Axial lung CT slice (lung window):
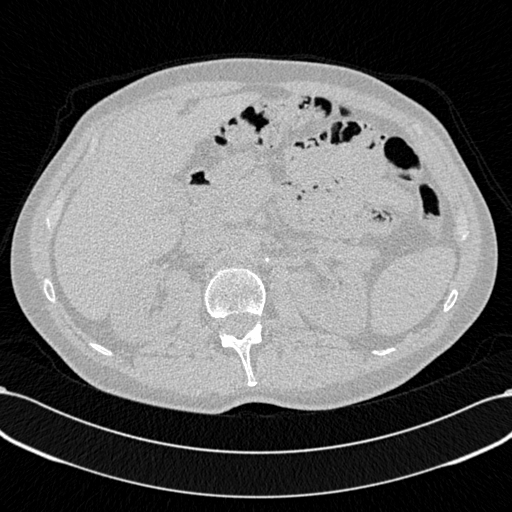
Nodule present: no